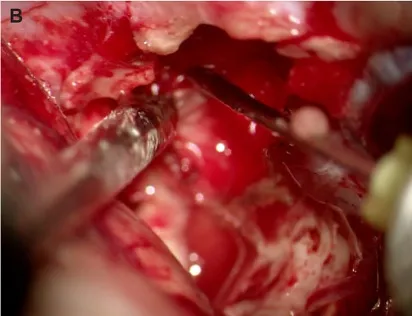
Case 1. (B) Intraoperative photograph of direct injection of fibrin glue into the cavernous sinus posterior to the ICA.
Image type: medical_photograph (other_medical_photograph)